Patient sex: M
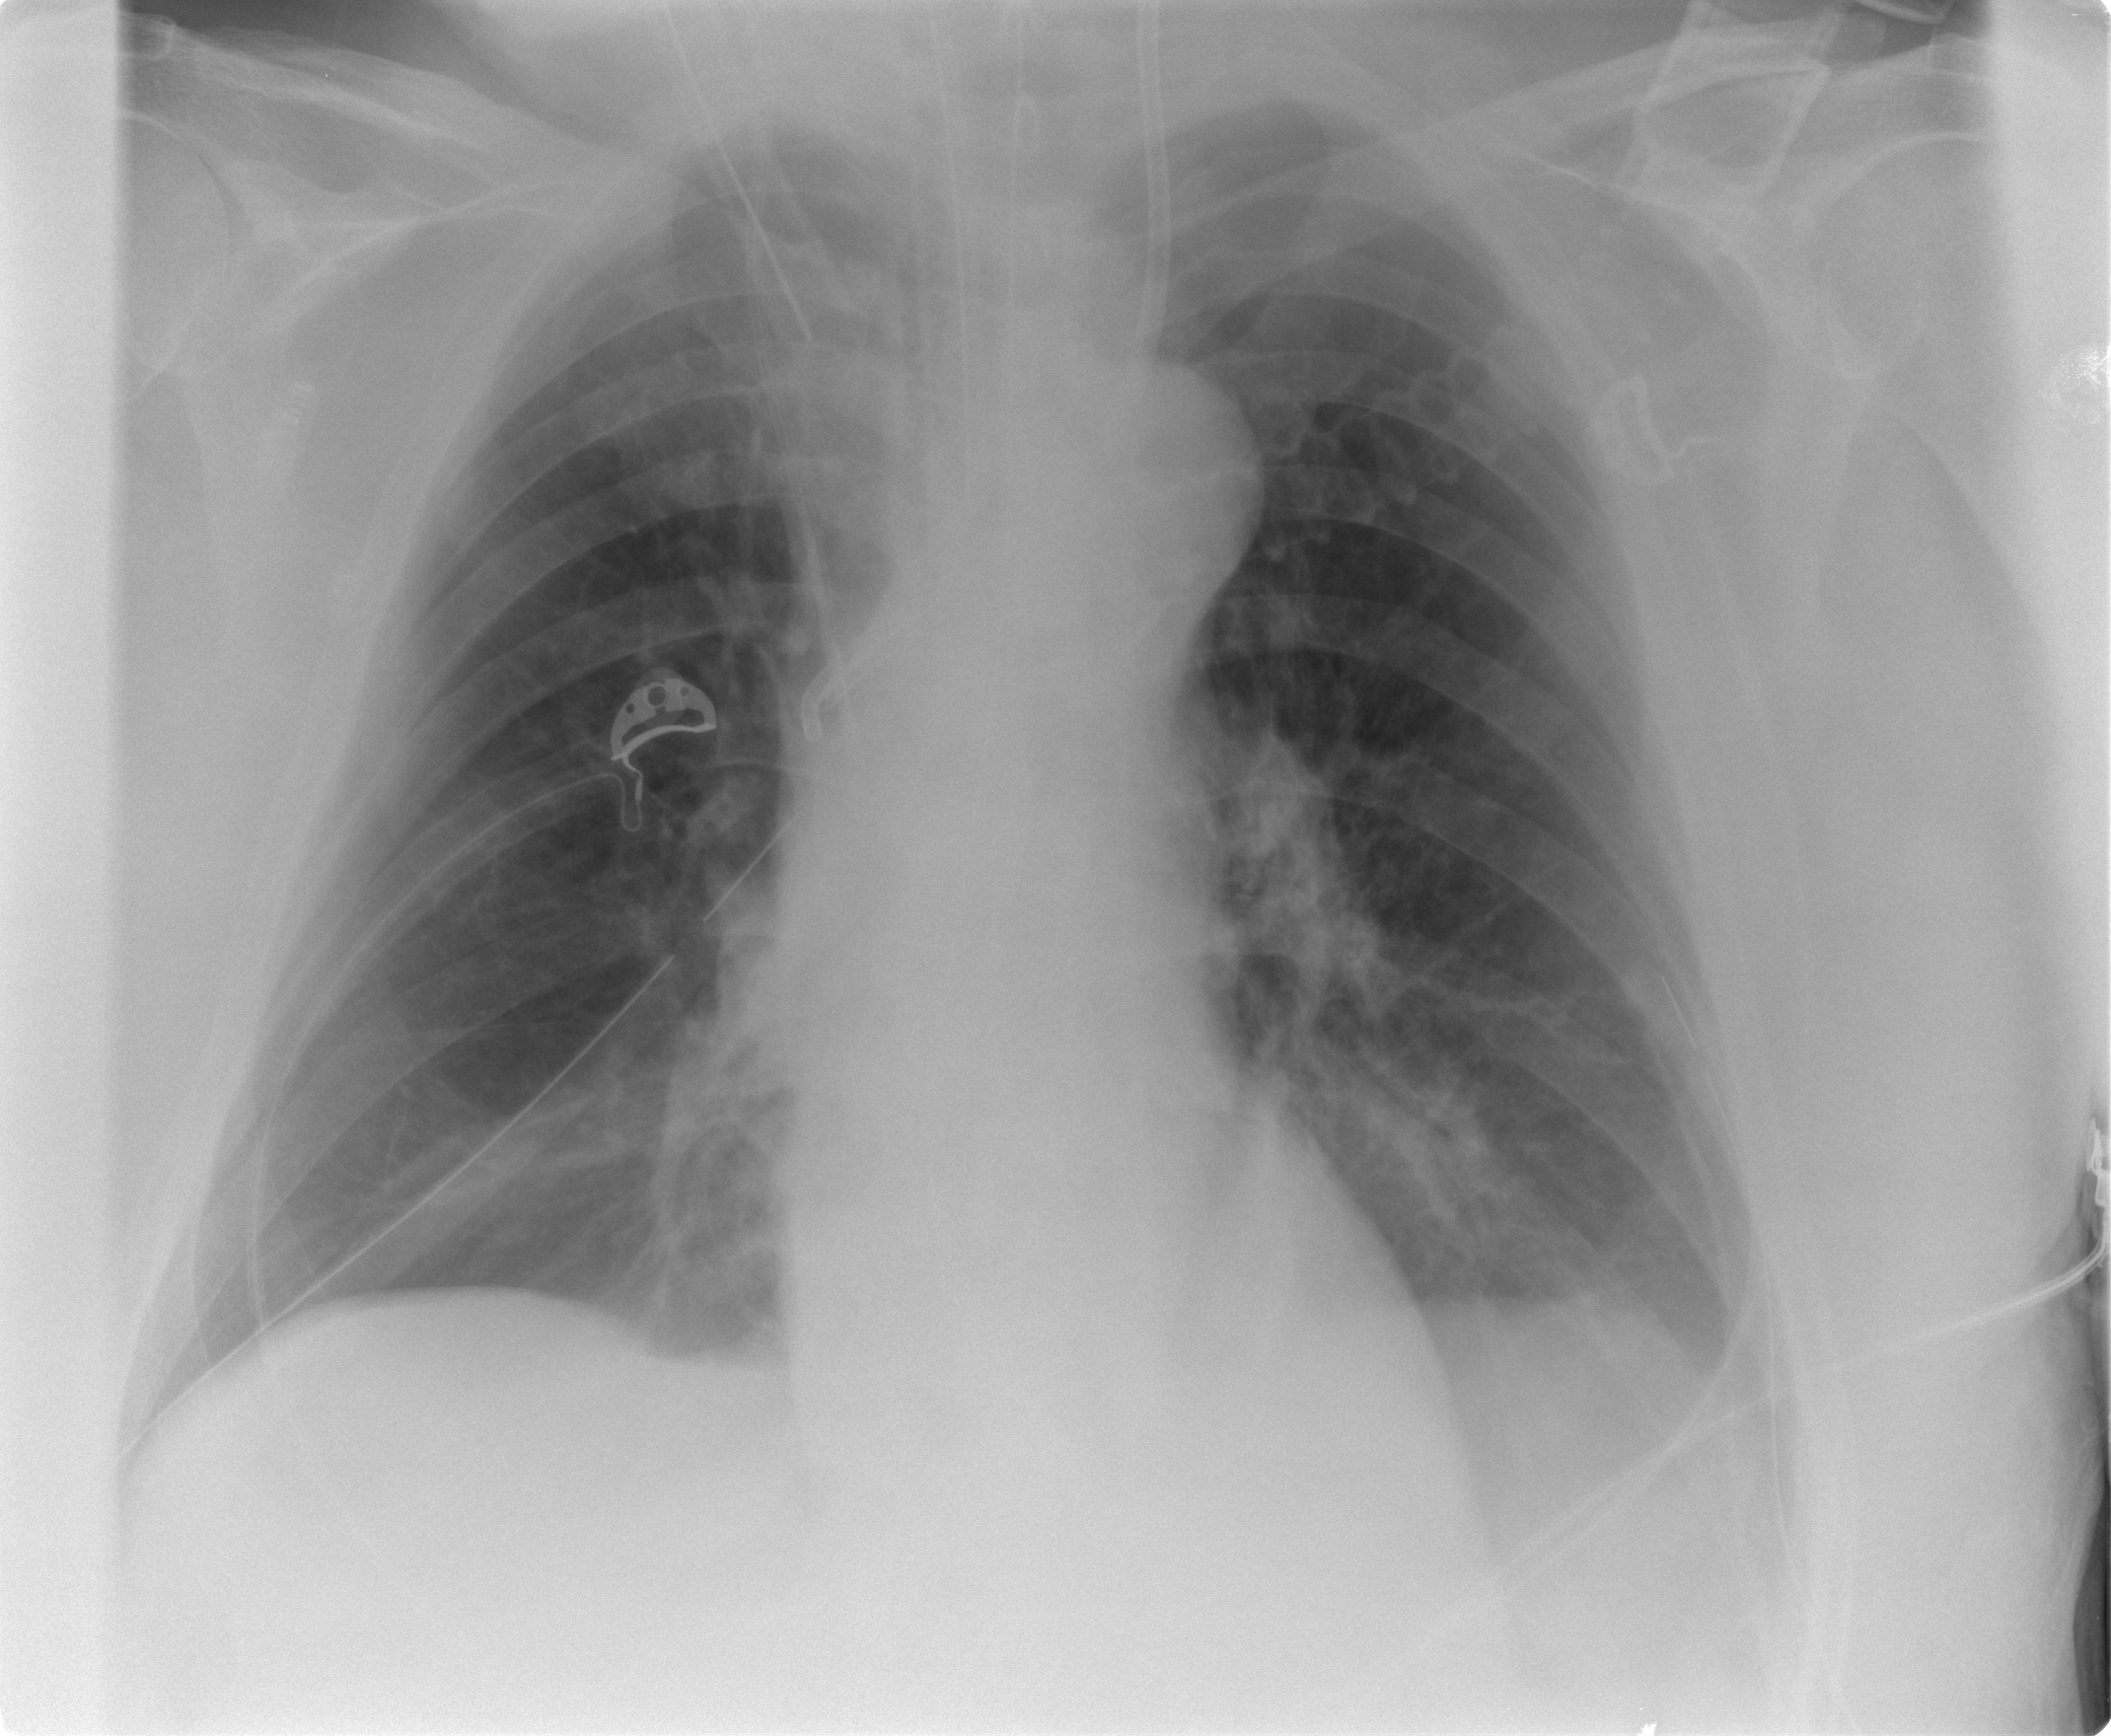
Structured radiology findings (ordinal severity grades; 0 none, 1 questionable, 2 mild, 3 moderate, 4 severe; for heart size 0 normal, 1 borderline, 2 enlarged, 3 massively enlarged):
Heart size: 0
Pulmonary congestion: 0
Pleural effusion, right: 3
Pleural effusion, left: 2
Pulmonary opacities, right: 1
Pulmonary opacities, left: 1
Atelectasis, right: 3
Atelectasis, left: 3